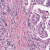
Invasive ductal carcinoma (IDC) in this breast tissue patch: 1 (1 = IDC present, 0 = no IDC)